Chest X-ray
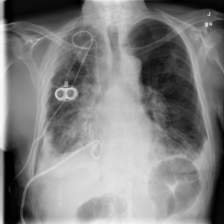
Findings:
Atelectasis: negative
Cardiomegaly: negative
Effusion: positive
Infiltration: negative
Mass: negative
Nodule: negative
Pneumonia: negative
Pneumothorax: positive
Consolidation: positive
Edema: negative
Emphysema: negative
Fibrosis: negative
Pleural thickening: positive
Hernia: negative